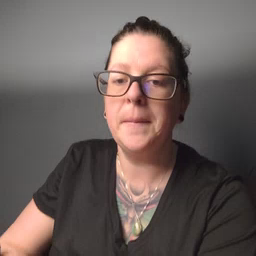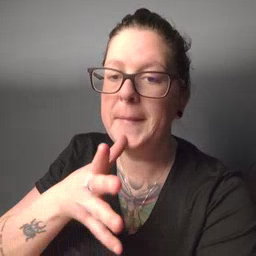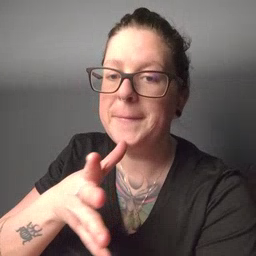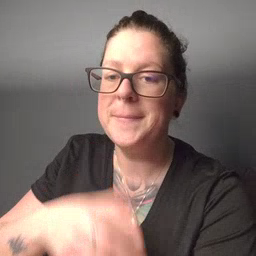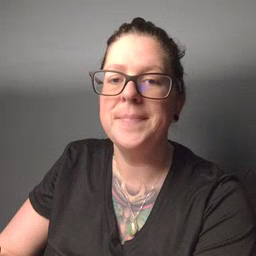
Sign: mom